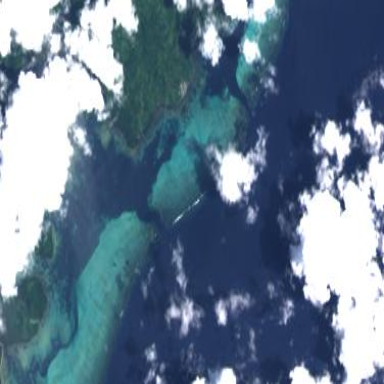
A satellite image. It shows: Beautiful coral reef in the sea.